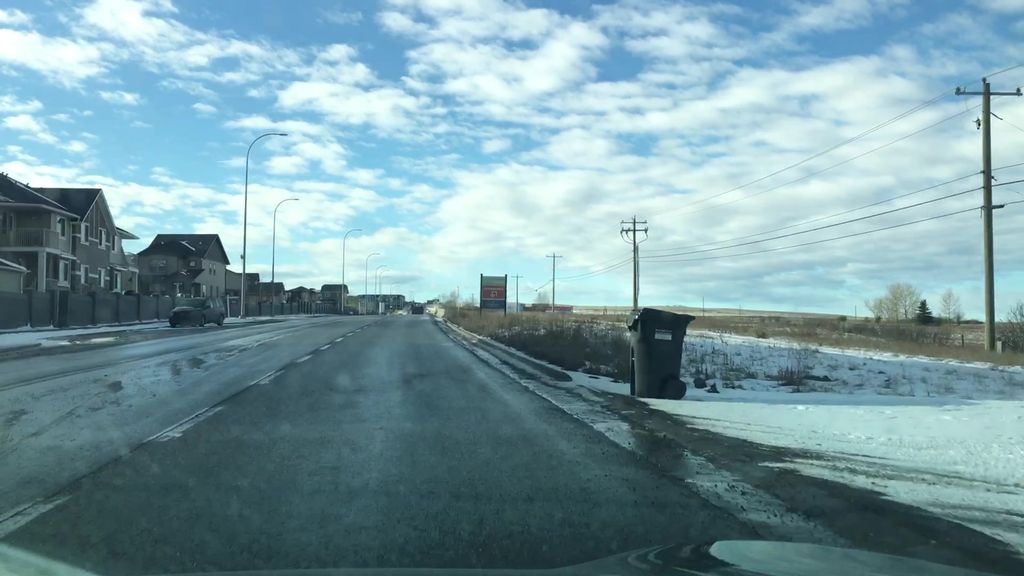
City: calgary